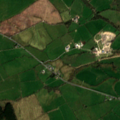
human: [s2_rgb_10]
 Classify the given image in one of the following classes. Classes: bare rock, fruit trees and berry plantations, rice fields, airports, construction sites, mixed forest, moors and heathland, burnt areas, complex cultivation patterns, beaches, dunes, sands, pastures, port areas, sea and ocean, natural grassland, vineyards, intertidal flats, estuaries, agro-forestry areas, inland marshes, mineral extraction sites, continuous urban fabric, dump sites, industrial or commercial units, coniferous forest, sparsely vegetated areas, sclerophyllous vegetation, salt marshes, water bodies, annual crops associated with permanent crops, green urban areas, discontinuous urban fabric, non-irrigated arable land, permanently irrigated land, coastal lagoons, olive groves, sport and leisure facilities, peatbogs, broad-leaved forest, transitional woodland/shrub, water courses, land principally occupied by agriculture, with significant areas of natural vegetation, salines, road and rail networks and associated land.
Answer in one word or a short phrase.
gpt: pastures, land principally occupied by agriculture, with significant areas of natural vegetation, transitional woodland/shrub